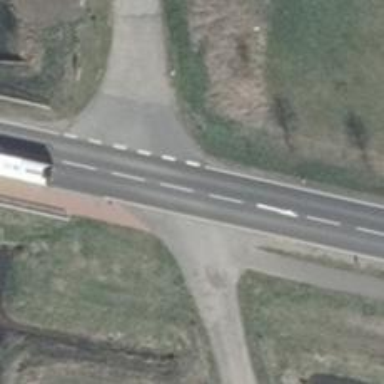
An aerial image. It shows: Secondary road.